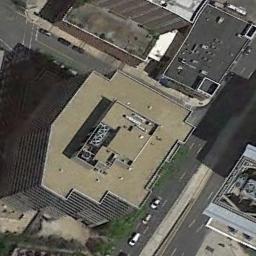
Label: commercial_area